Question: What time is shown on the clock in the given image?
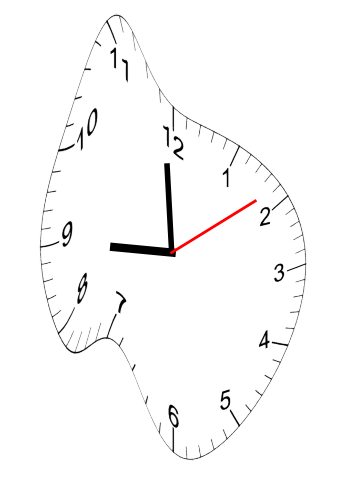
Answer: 08:59:09